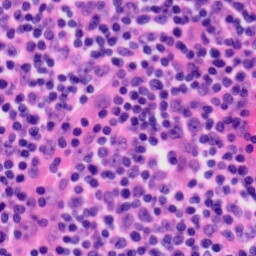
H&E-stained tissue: Tonsil